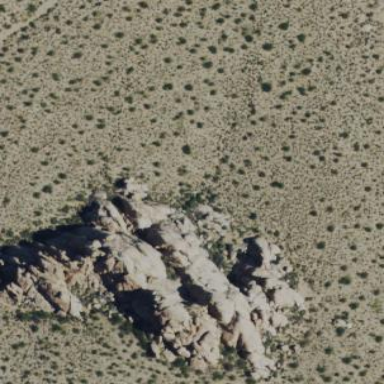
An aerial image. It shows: Landscape of bare rock.